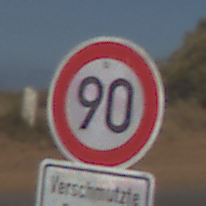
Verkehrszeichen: Geschwindigkeit90
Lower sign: HinweiseAufGefahrenDurchVerbaleAngabe4
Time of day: MorningAfternoon
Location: Outdoor (Nature)
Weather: Clear
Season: NotSpecified
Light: Natural